Question: I'm using <URL> from jquery-ui. In the multiple values, you can get dropdown list for each word after space, but the dropdown appears at the size of the input box. Is it possible to make the dropdown appear below the cursor of each which has a width equivalent to the dropdown words and not the entire length of the input box?
EDIT: Example (Google-like search box):
When you go to google and enter a long sentence as the sentence goes on, after each word, an autocomplete dropdown appears for each single word below the cursor position. So I require a similar dropdown which can be added on to the jQuery Autocomplete

My function is this big because it has features of multiple words and displaying array in order of alphabets.
Here is the '<script' code:
'''
<script>
$(function() {
var availableTags = <?php echo json_encode($sometags); ?>;
function split( val ) {
return val.split( / \s*/ );
}
function extractLast( term ) {
return split( term ).pop();
}
$( "#query" )
// don't navigate away from the field on tab when selecting an item
.bind( "keydown", function( event ) {
if ( event.keyCode === $.ui.keyCode.TAB &&
$( this ).data( "autocomplete" ).menu.active ) {
event.preventDefault();
}
})
.autocomplete({
minLength: 1,
source: function( request, response ) {
// delegate back to autocomplete, but extract the last term
response( $.ui.autocomplete.filter(
availableTags, extractLast( request.term ) ) );
var term = $.ui.autocomplete.escapeRegex(request.term)
, startsWithMatcher = new RegExp("^" + term, "i")
, startsWith = $.grep(availableTags, function(value) {
return startsWithMatcher.test(value.label || value.value || value);
})
, containsMatcher = new RegExp(term, "i")
, contains = $.grep(availableTags, function (value) {
return $.inArray(value, startsWith) < 0 &&
containsMatcher.test(value.label || value.value || value);
});
response(startsWith.concat(contains));
},
focus: function() {
// prevent value inserted on focus
return false;
},
select: function( event, ui ) {
var terms = split( this.value );
// remove the current input
terms.pop();
// add the selected item
terms.push( ui.item.value );
// add placeholder to get the comma-and-space at the end
terms.push( "" );
this.value = terms.join( " " );
return false;
}
});
});
</script>
'''
EDIT: Just like the google-box, the dropdown should contain within the width of the input box meaning for example, the dropdown box for the last word in the input box should resize not to the right but to the left. The right edge of the dropdown box should be in line with the right edge of the inputbox and the total width of the dropdown (in case of words as big or bigger than input box) should not exceed the width of the input box.
Here is the final mod of the google-like autocomplete: <URL>
Features:
1) Fixed multiple words sort alphabetically against suggestions (<URL>
2) Retrieve suggestions from 2 arrays with first suggestion opening at full width of input box like in google and rest of suggestions at the width of the longest suggestion
3) Fixed bugs of dropdown opening before input of word after 'space' (multiple values).
4) Prevent dropdown from being kept open at the end while adding words in between.
5) 16/2/2013 Update: When the length of tags inputted from suggestion box exceeds the length of the input box and on input of the next tag, the input box displays tags from first or it moves back to the first tag position and not from where the cursor was last placed as seen here - <URL>. This has been fixed.
This is a similar fiddle with only ONE array used and suggestions always at width of the longest suggestion - <URL>
Thanks to Jeffery To who provided the main solution to the question, and to Vadim and Dom whose answers provided ideas that were useful in creating the above mod.
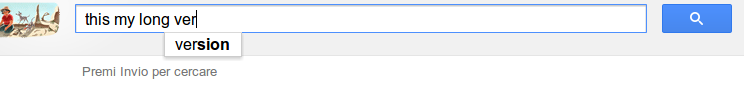
Answer: As the other answers have suggested, we measure the width of the text in the input field (using a hidden element), then offset the autocomplete box. We can also reset the width of the autocomplete box so that it's only as wide as the longest suggestion (<URL>:
'''
open: function( event, ui ) {
var input = $( event.target ),
widget = input.autocomplete( "widget" ),
style = $.extend( input.css( [
"font",
"border-left",
"padding-left"
] ), {
position: "absolute",
visibility: "hidden",
"padding-right": 0,
"border-right": 0,
"white-space": "pre"
} ),
div = $( "<div/>" ),
pos = {
my: "left top",
collision: "none"
},
offset = -7; // magic number to align the first letter
// in the text field with the first letter
// of suggestions
// depends on how you style the autocomplete box
widget.css( "width", "" );
div
.text( input.val().replace( /\S*$/, "" ) )
.css( style )
.insertAfter( input );
offset = Math.min(
Math.max( offset + div.width(), 0 ),
input.width() - widget.width()
);
div.remove();
pos.at = "left+" + offset + " bottom";
input.autocomplete( "option", "position", pos );
widget.position( $.extend( { of: input }, pos ) );
}
'''
Fixed autocomplete box positioning
Another autocomplete box positioning fix